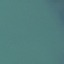
Land use / land cover: SeaLake